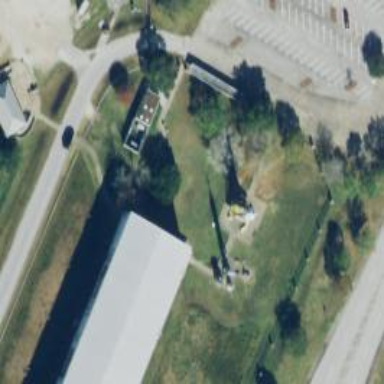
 capturing the imagination of all who see it."